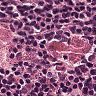
Metastatic tissue present: no